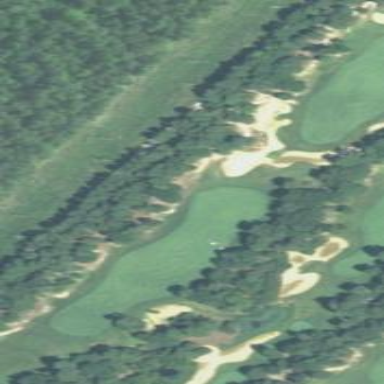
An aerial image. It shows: Golf fairway in the image.